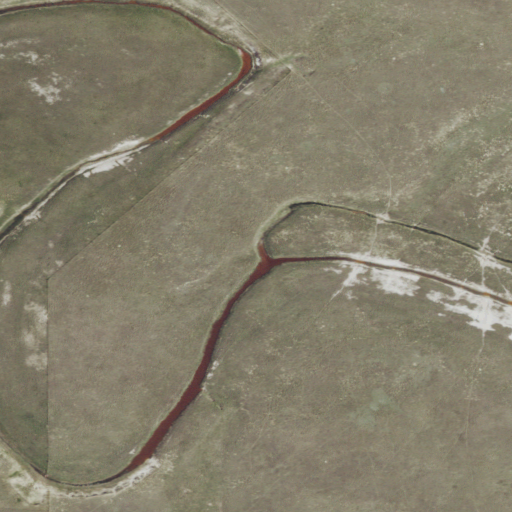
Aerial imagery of valley in Montana named Johnson Coulee containing grassland and shrub